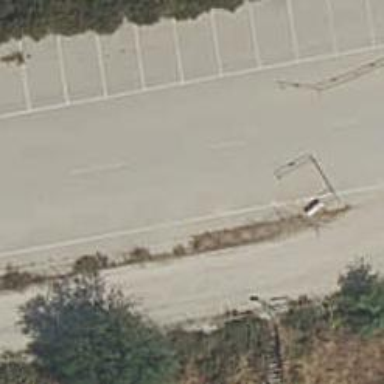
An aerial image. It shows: Uncontrolled road crossing with markings.